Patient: sex M, age 76
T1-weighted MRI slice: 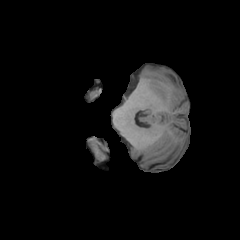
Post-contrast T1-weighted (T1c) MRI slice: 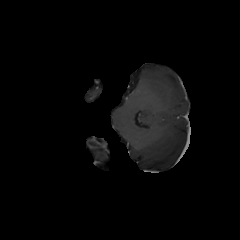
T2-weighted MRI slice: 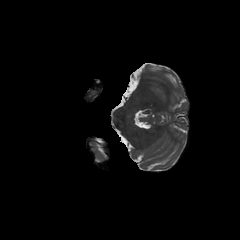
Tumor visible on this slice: no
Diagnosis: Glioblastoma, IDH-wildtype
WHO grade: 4